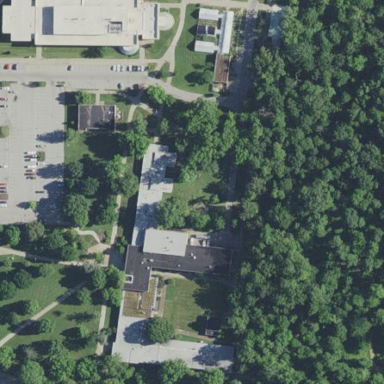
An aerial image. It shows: University building.